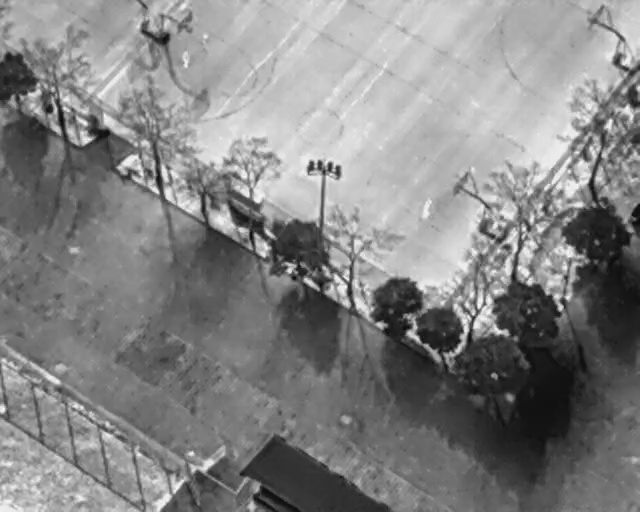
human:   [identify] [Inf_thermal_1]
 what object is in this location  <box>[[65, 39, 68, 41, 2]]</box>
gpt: <ref>1 medium person at the center</ref>

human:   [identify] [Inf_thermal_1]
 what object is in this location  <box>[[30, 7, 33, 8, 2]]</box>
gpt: <ref>1 small person at the top</ref>